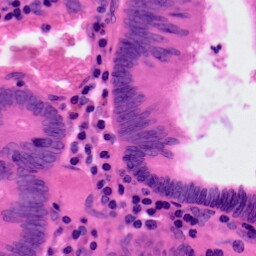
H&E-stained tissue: Colon